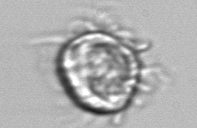
Label: Leegaardiella_ovalis